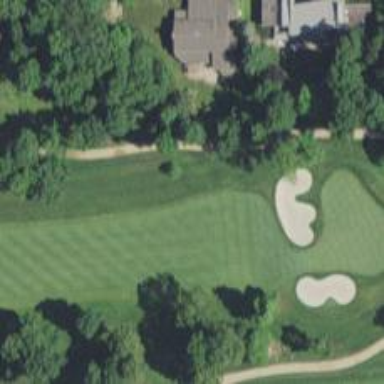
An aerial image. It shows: Golf hole.